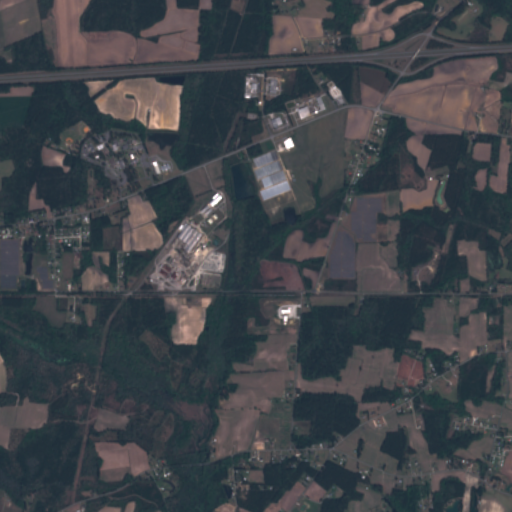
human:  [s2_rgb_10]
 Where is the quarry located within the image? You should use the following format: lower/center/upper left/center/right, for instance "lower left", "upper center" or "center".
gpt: There is no quarry in the image.